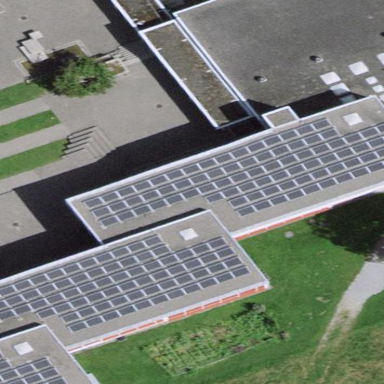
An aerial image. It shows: School building.